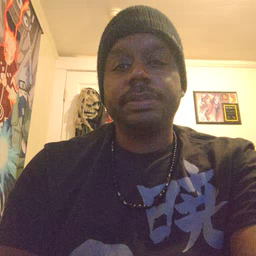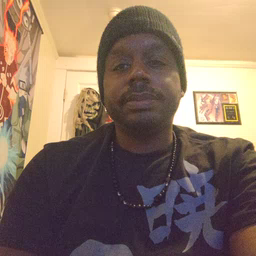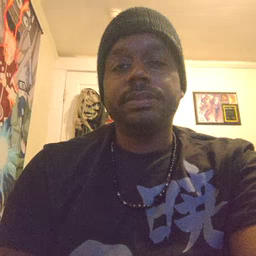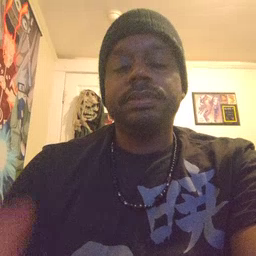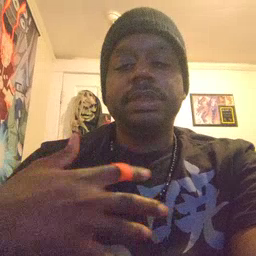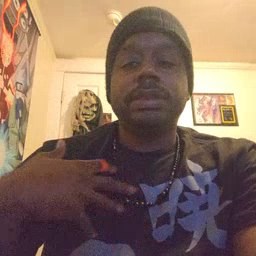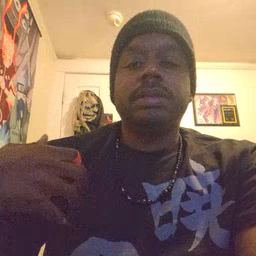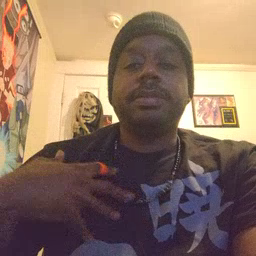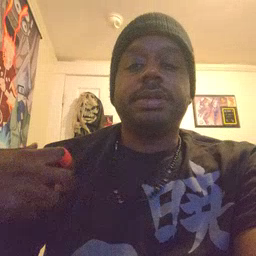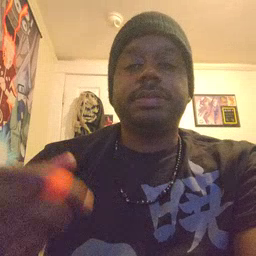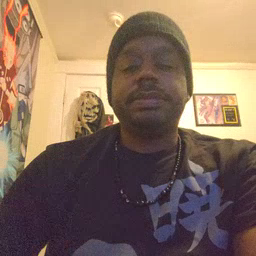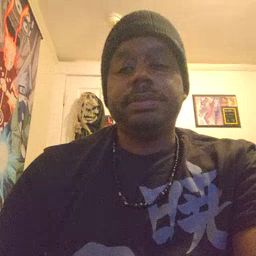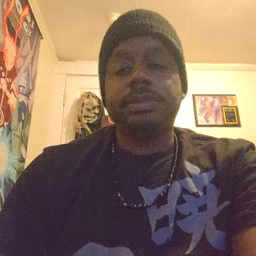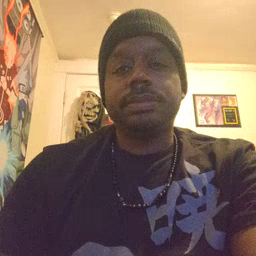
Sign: zebra